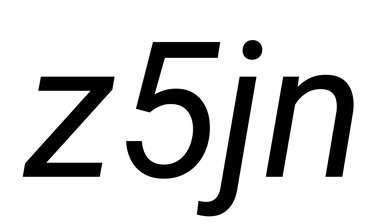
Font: Roboto-Italic_Italic